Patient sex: F
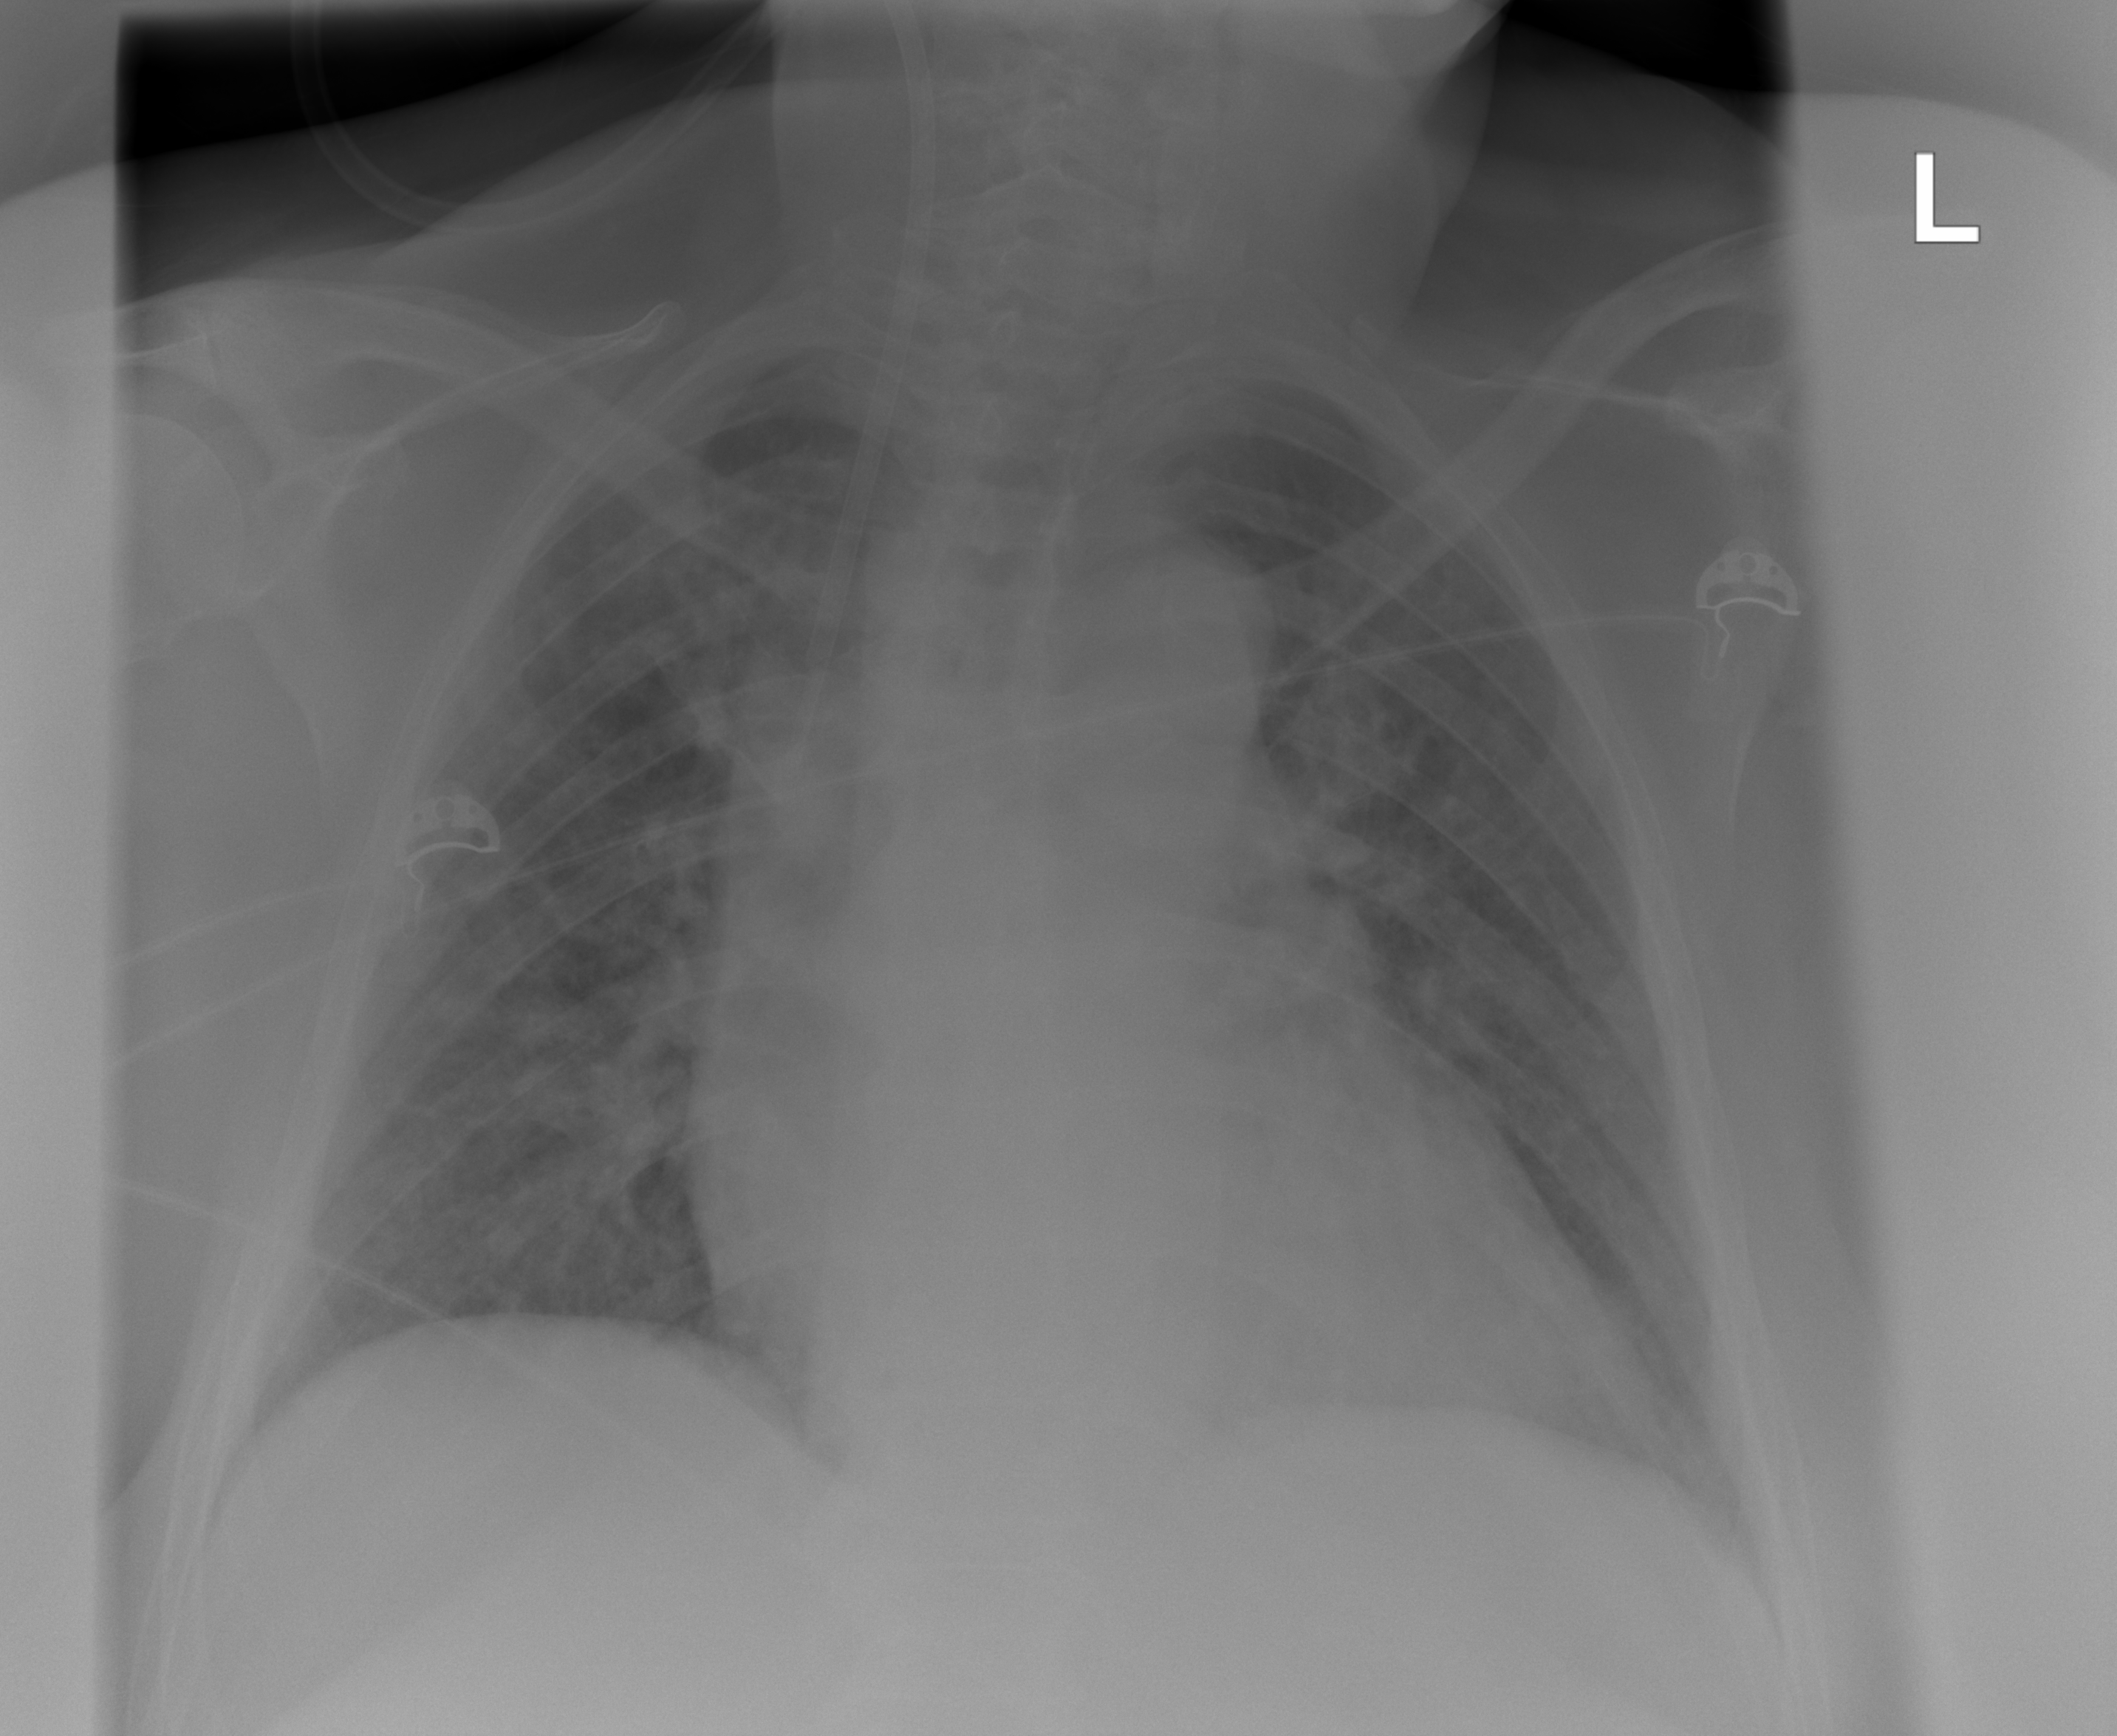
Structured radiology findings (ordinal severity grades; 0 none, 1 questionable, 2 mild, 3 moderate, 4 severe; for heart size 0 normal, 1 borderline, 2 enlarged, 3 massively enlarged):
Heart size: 2
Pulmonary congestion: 0
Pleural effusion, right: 0
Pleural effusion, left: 0
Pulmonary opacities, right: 2
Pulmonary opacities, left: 2
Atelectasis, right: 0
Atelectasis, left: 0